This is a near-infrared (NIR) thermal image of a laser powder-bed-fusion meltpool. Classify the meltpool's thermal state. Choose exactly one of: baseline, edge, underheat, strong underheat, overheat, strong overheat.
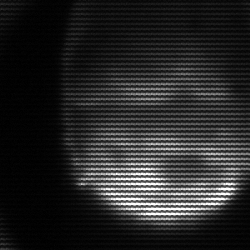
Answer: edge